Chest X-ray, PA view. Patient: 43 years old, sex M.
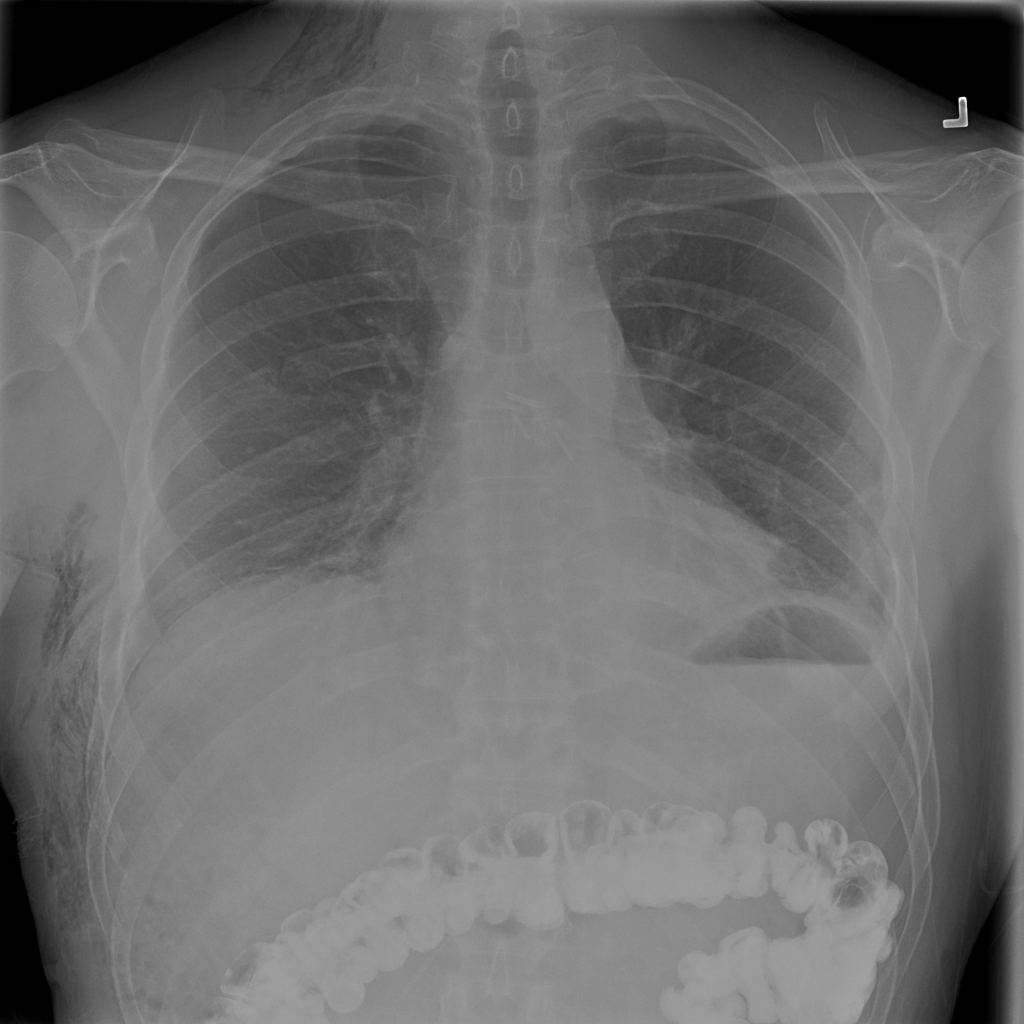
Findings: Pneumothorax